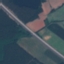
Land use / land cover class: Highway